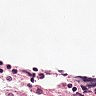
Metastatic tissue present: no